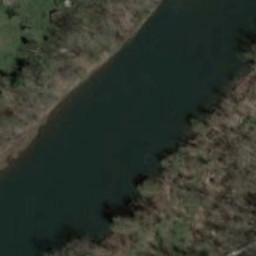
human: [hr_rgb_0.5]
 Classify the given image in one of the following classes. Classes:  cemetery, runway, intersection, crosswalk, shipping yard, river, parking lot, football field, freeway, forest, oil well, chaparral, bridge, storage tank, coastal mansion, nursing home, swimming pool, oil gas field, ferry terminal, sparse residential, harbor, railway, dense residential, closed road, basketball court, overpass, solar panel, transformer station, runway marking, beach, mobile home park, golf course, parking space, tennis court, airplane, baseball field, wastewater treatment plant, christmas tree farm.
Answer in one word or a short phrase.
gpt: river